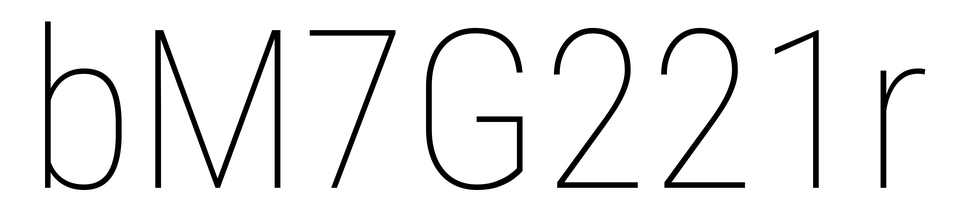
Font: Roboto_Condensed_Thin